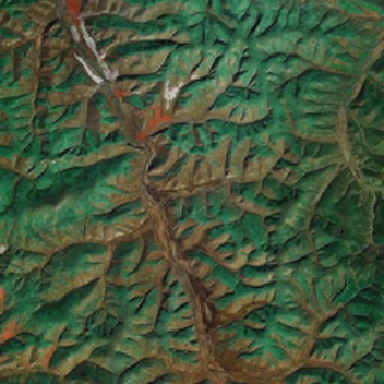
The mountain is surrounded by a high mountain .